Interaction volume radius: 5 \u00c5
Interaction volume height: 15 \u00c5
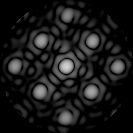
Disorder parameter: 0.1241